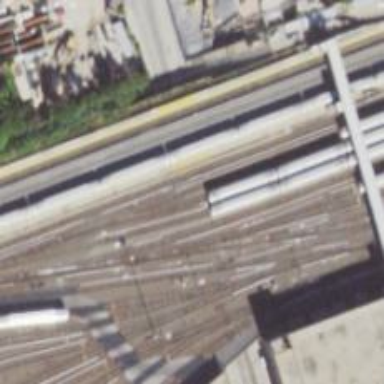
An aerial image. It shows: Railway bridge in rail yard. The rail on the bridge is electrified.